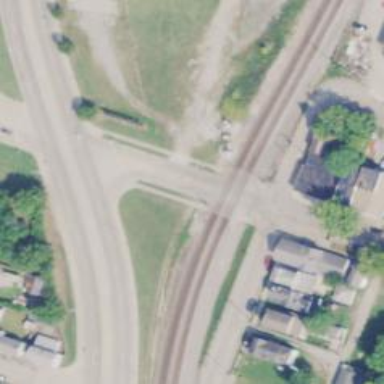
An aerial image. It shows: Level crossing along the railway.